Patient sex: F
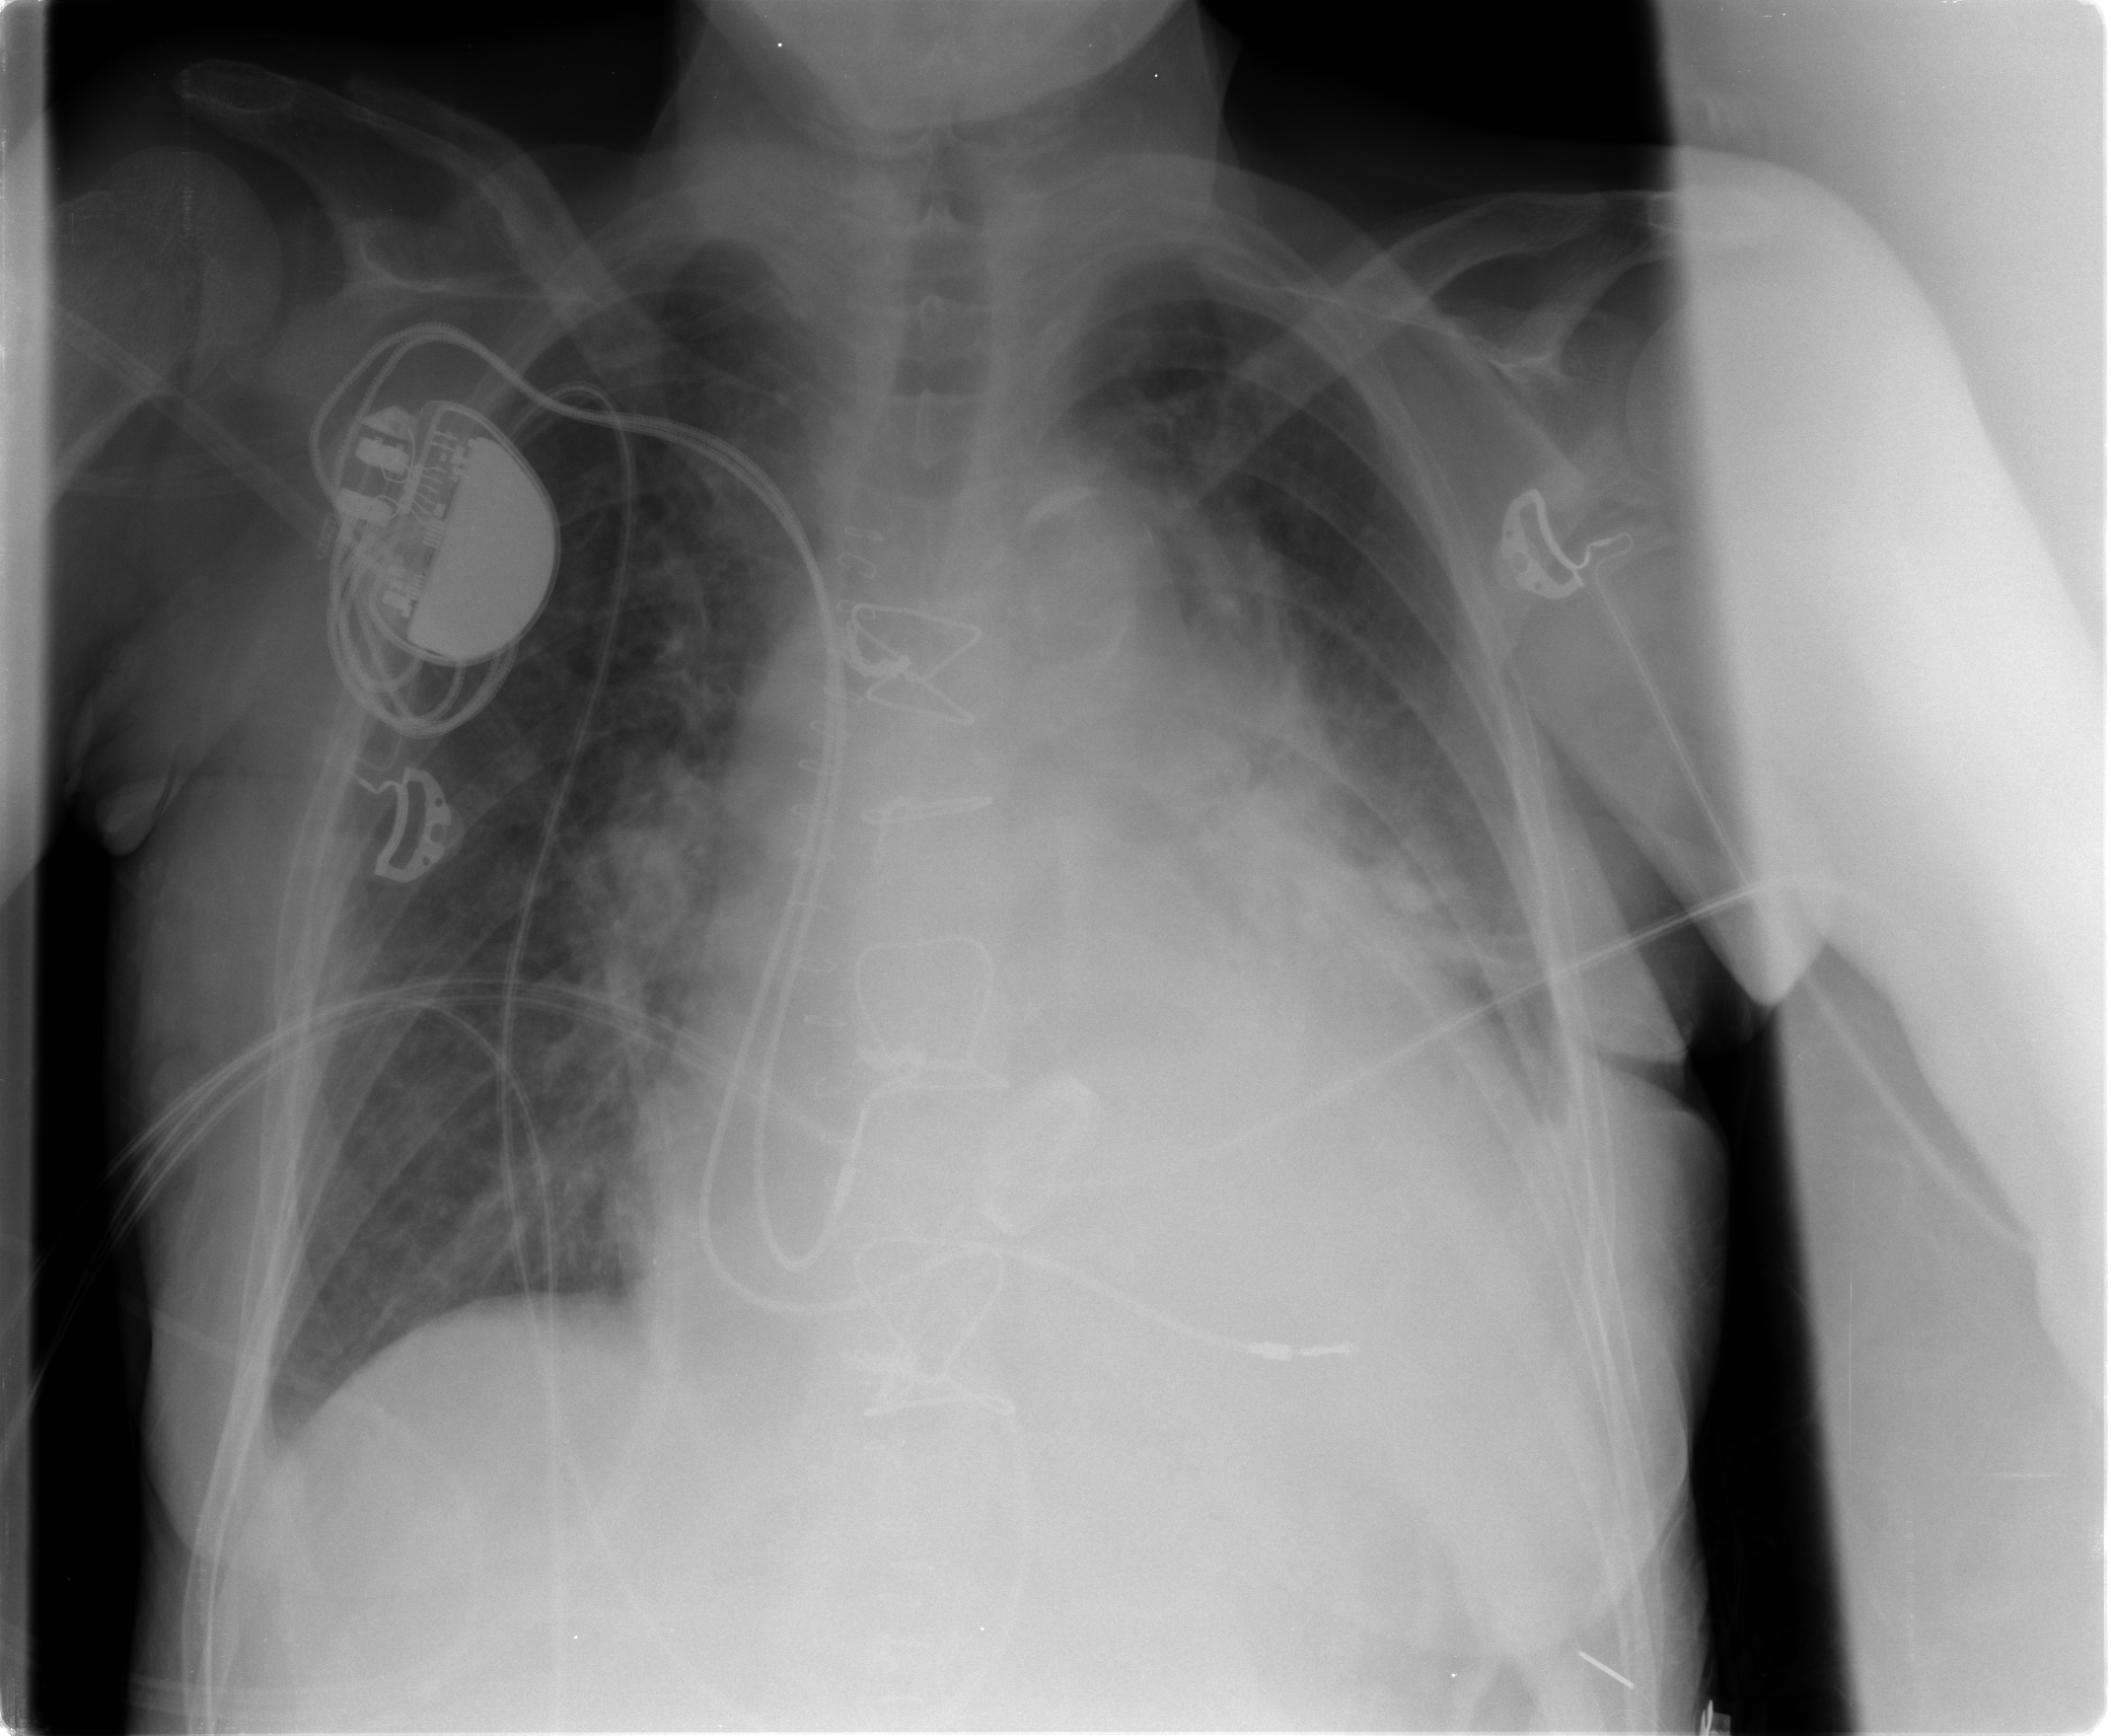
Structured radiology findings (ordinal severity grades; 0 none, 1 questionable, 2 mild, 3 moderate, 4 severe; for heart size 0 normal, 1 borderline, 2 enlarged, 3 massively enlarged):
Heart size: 2
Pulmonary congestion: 0
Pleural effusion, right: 0
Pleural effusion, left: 2
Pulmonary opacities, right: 0
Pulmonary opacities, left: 2
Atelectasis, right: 2
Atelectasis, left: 3